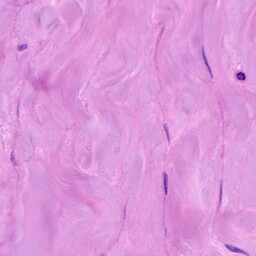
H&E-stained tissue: Breast